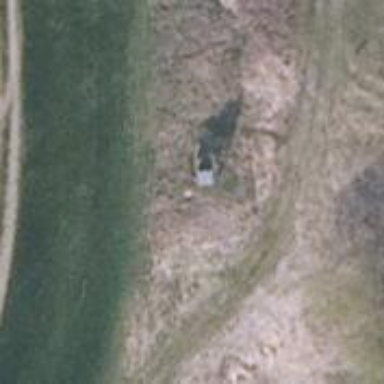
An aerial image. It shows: Hunting stand.